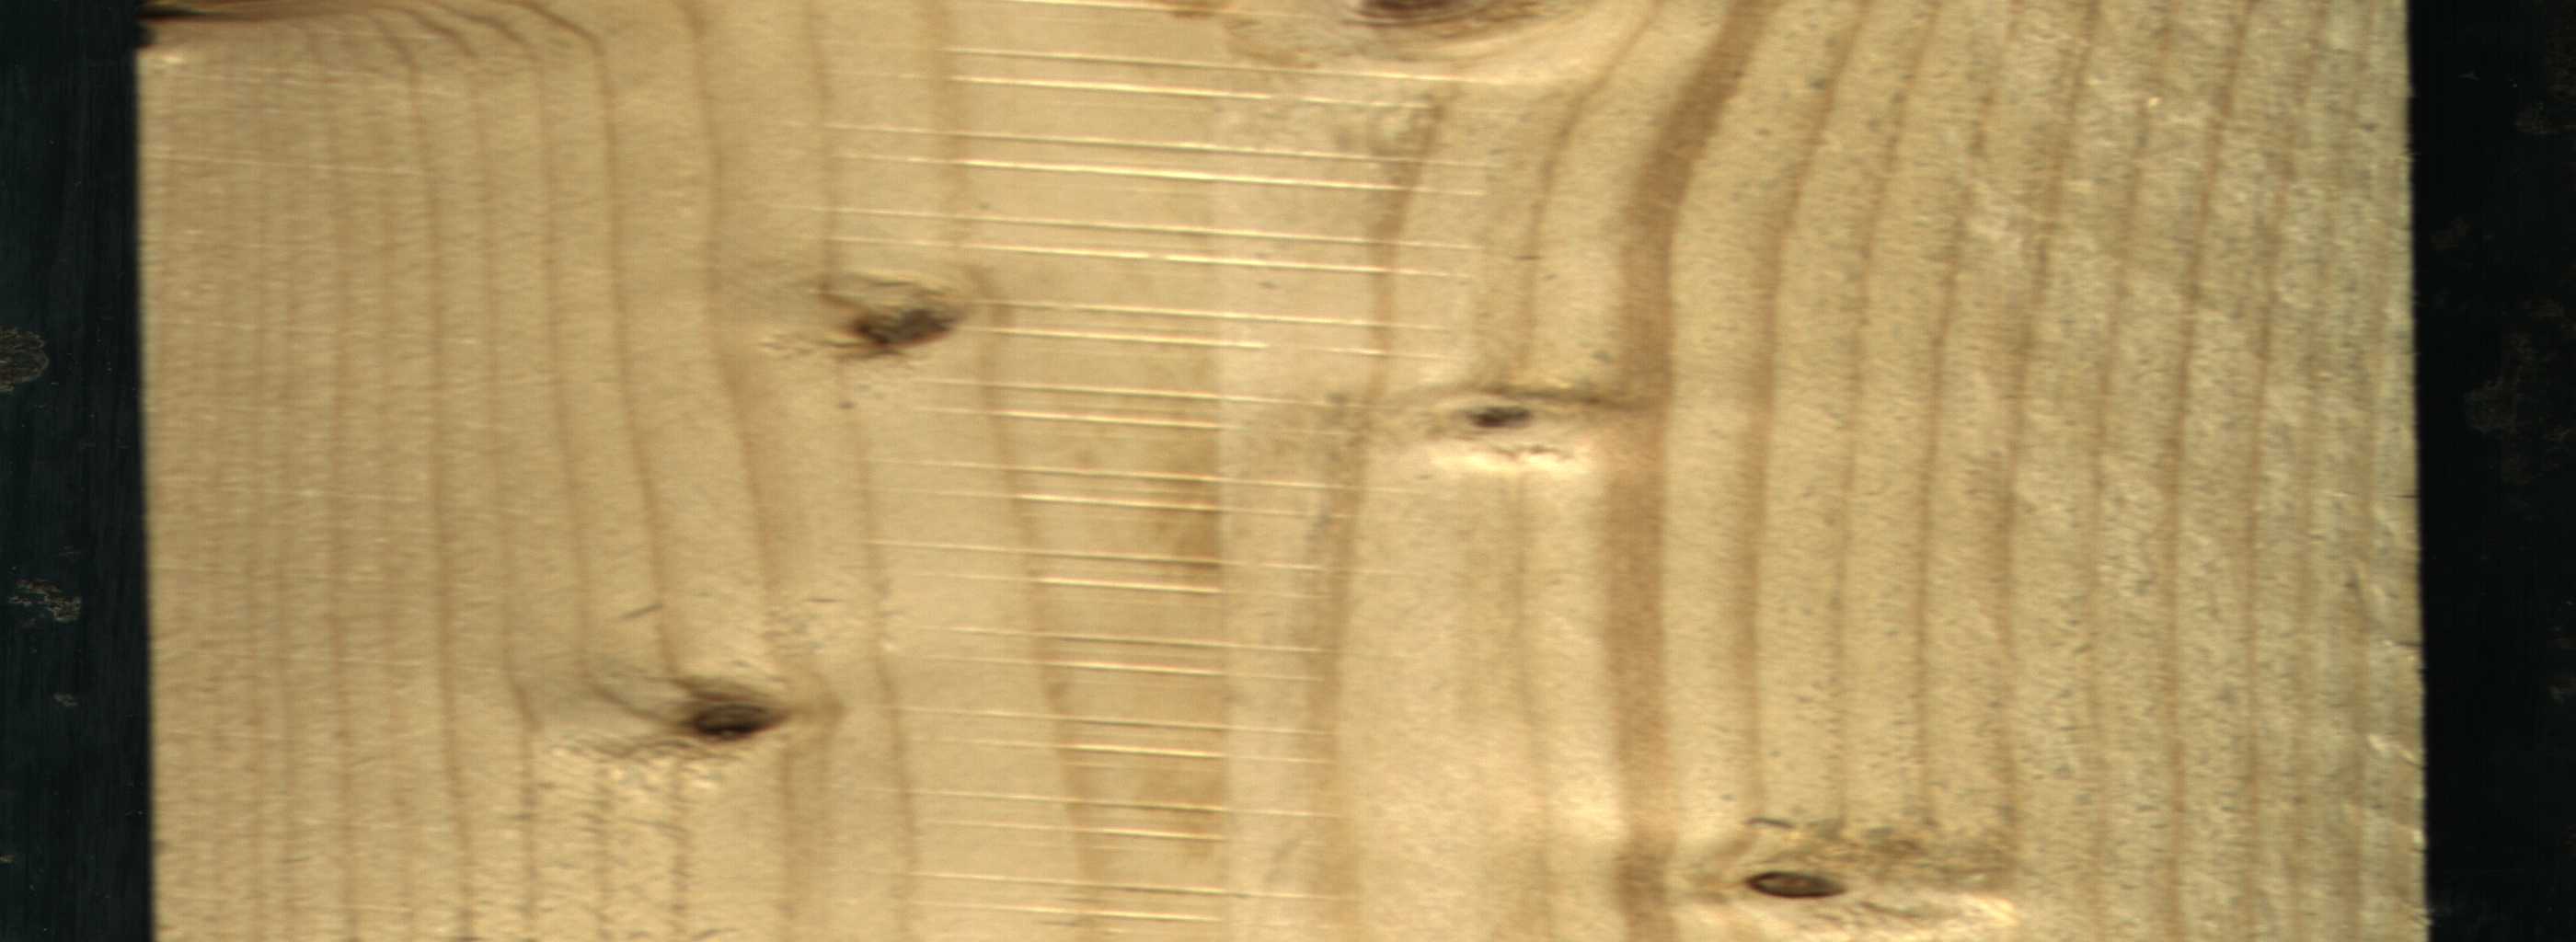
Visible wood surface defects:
Dead_Knot
Dead_Knot
Live_Knot
Live_Knot
Live_Knot
Live_Knot